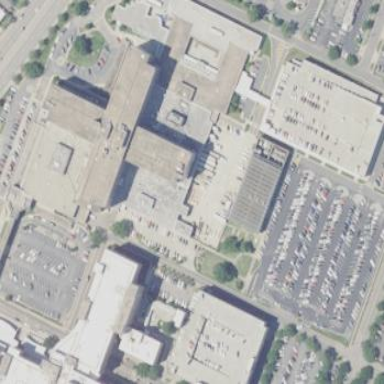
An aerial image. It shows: Hospital building.